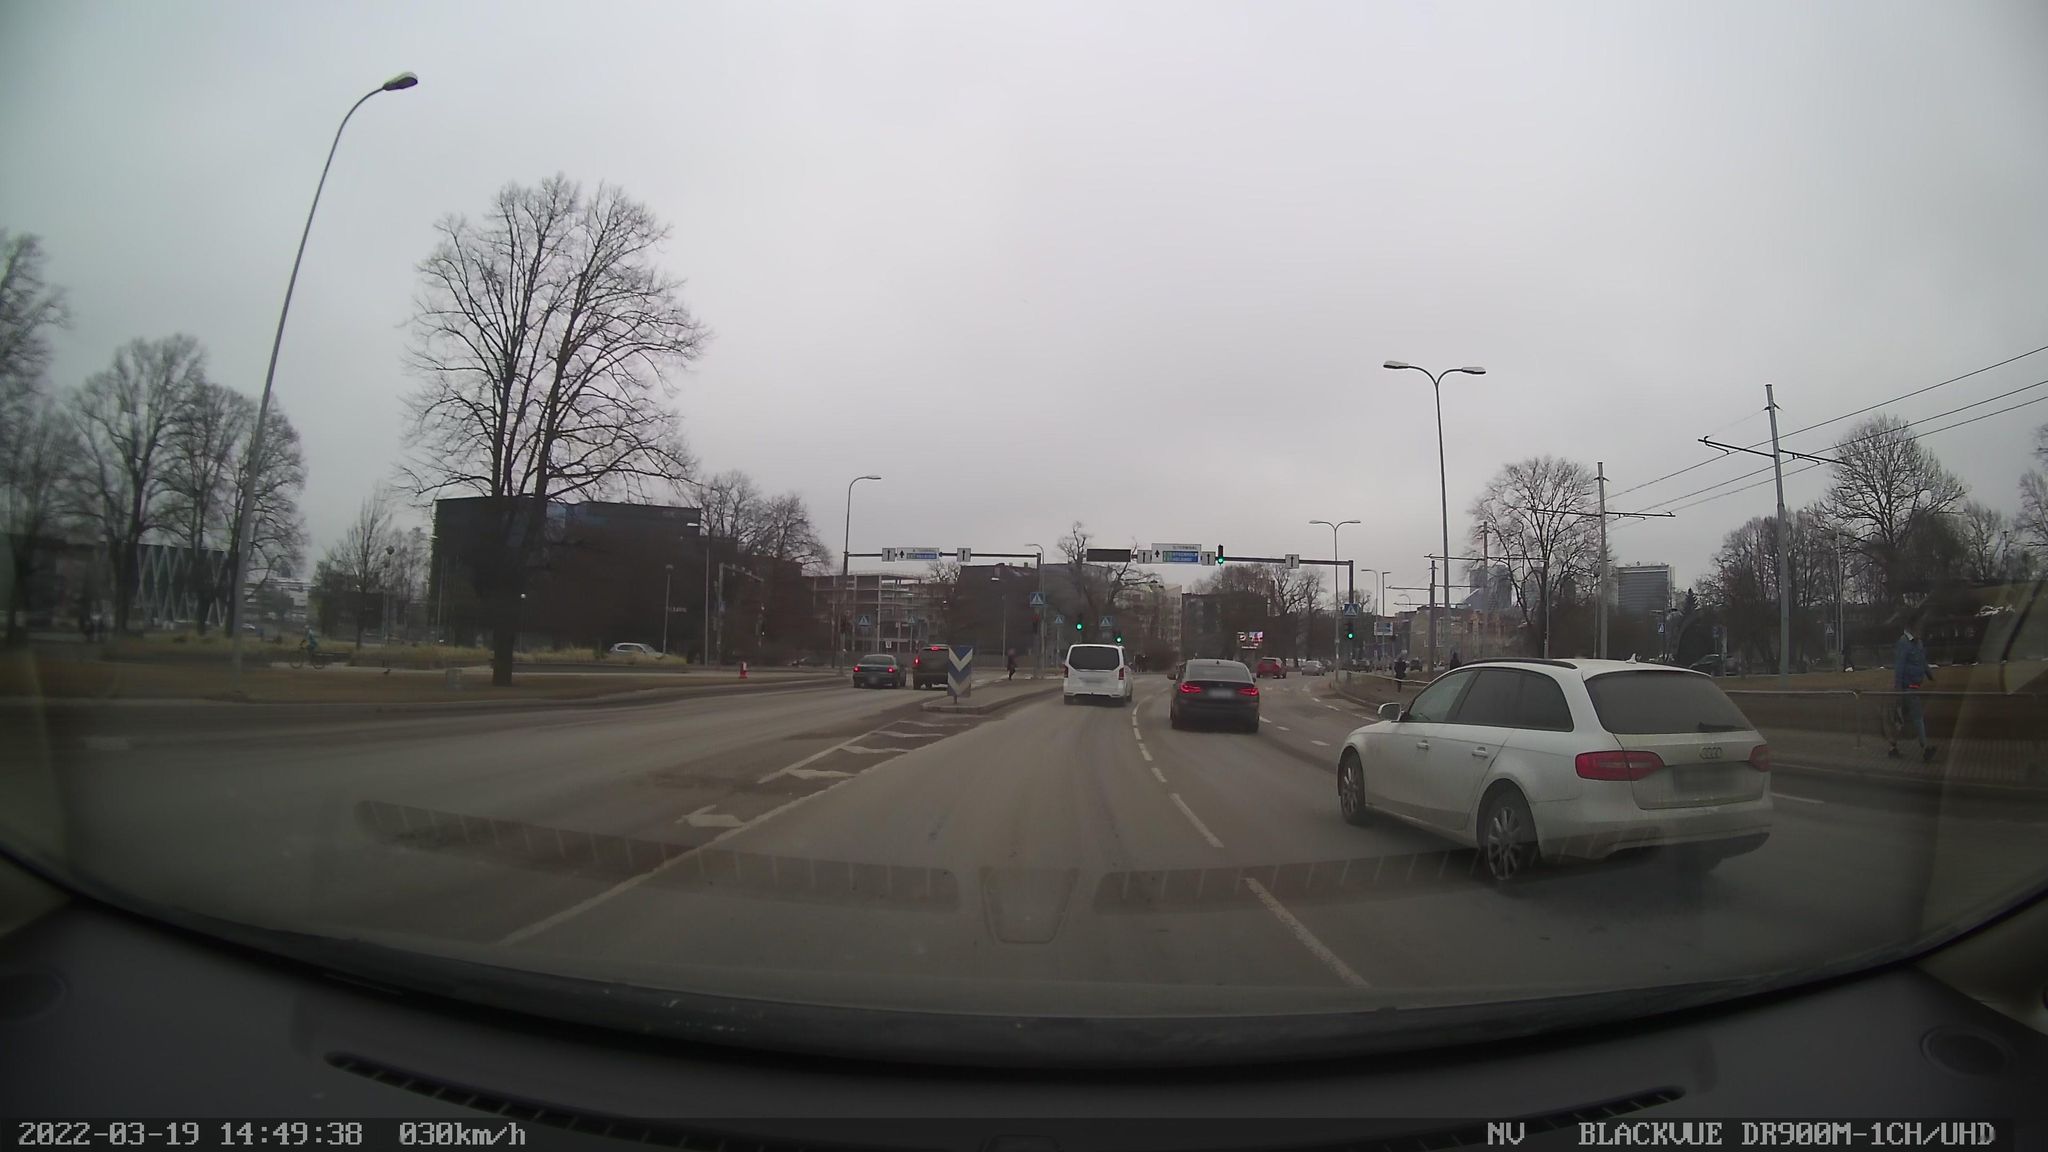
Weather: rainy
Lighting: day
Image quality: good
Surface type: driving surface
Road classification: secondary_link
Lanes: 1
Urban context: urban centre
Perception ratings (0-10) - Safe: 3.94, Lively: 2.09, Beautiful: 0.87, Boring: 5.24, Depressing: 3.54, Wealthy: 2.1